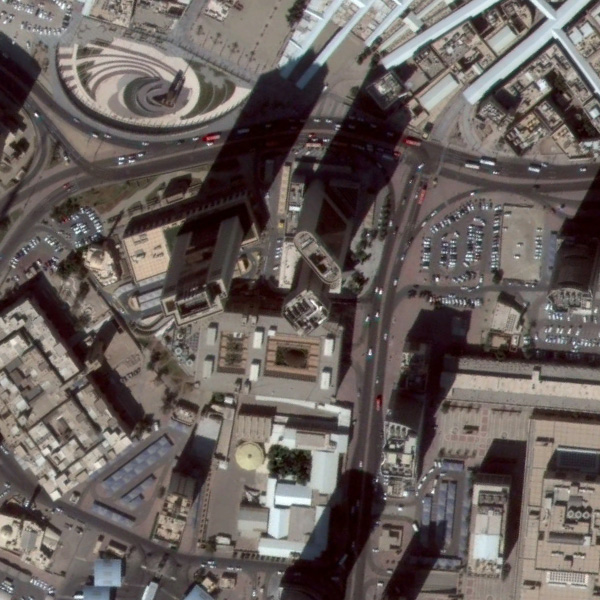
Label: Commercial